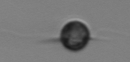
Label: Acanthoica_quattrospina